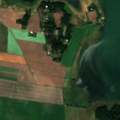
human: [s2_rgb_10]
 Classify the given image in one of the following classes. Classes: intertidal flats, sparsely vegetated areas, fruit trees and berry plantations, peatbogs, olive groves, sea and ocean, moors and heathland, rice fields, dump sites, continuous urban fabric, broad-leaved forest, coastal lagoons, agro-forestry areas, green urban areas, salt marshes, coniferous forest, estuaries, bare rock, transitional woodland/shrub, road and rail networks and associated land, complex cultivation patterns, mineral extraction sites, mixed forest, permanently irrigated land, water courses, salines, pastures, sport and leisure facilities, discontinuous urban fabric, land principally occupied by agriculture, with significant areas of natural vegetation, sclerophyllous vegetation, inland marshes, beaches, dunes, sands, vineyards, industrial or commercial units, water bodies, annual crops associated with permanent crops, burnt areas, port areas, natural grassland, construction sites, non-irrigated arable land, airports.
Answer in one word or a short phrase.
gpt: non-irrigated arable land, land principally occupied by agriculture, with significant areas of natural vegetation, sea and ocean